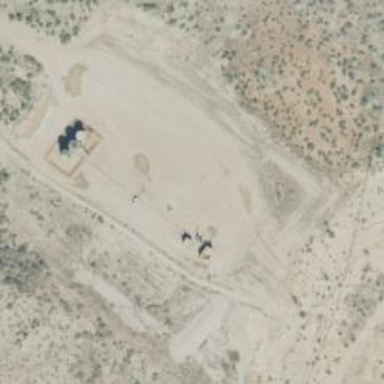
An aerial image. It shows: Petroleum well.